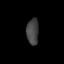
Tissue: lung
Cell type: Others
Senescence score: 0.24
Nuclear area (px): 310
Mean DAPI intensity: 67.703